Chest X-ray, PA view. Patient: 54 years old, sex M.
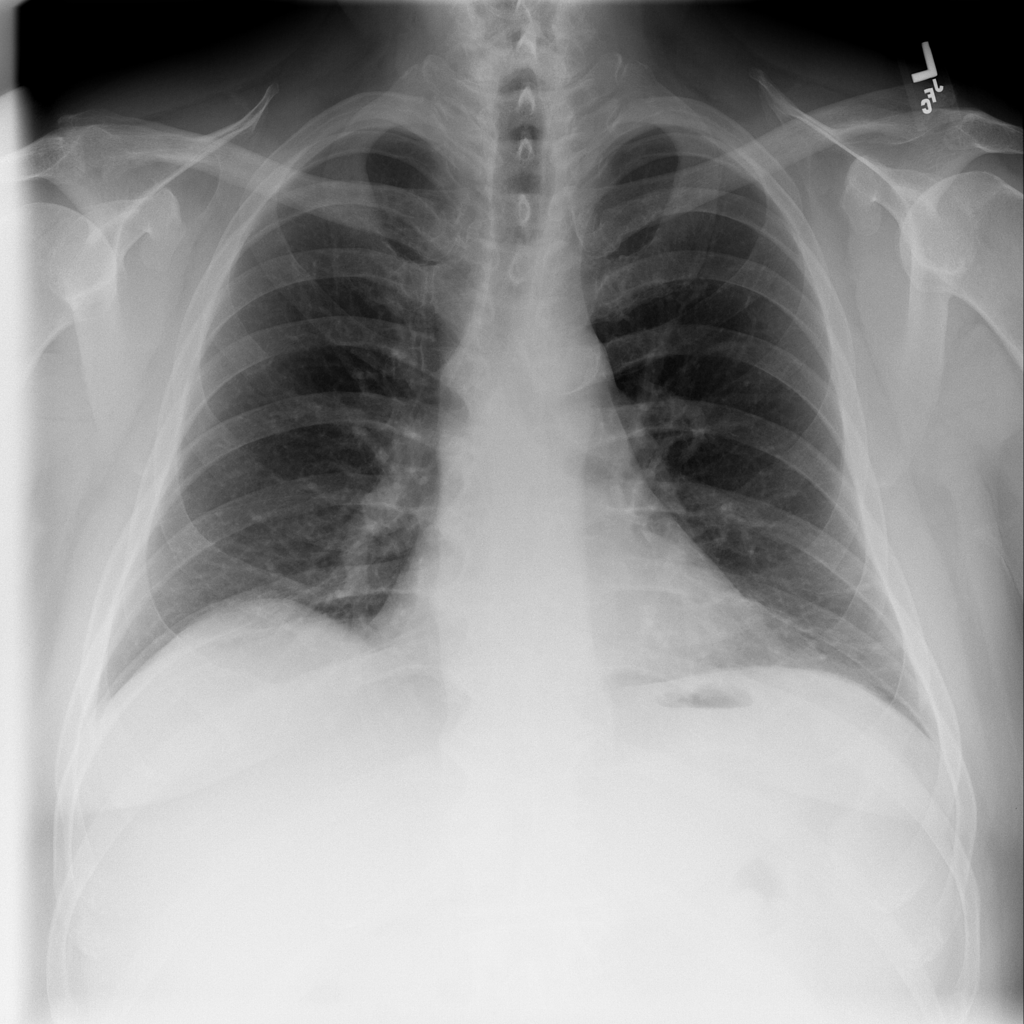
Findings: Emphysema